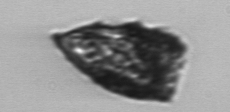
Label: Tintinnopsis